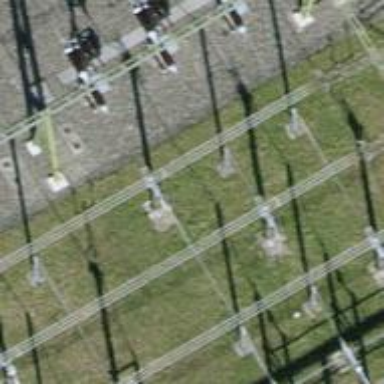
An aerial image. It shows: Bay for power line.